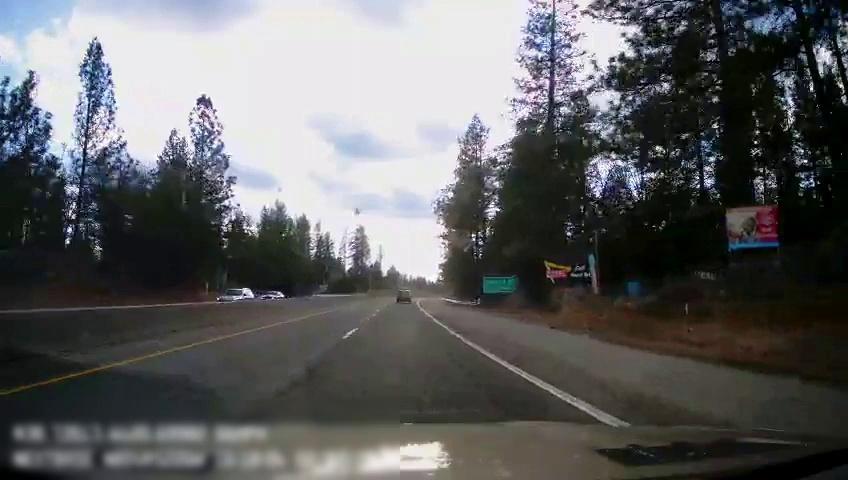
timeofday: Day
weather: Cloudy
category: Drivable Space
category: Vehicles | SUV
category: Vehicles | SUV
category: Vehicles | Car
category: Lanes | Alternate Lane
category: Lanes | Current Lane
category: Lanes | Alternate Lane
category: Traffic | Signs